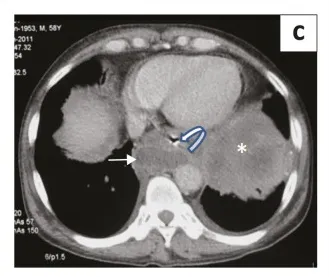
Axial sections of contrast-enhanced CT scan of the chest and abdomen (a-d) show the pseudocyst in the visceral compartment of the mediastinum abutting the superior vena cava (curved arrow in a) and descending thoracic aorta, with anterior displacement of the oesophagus (curved arrow in c). It is extending into the abdomen through the oesophageal hiatus (white arrow in c) where it is seen arising from the body of pancreas (white arrow in d). Ascites (curved arrow in d), bilateral pleural effusions and left lower lobe consolidation (asterisk in c) are also noted.
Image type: radiology (ct)